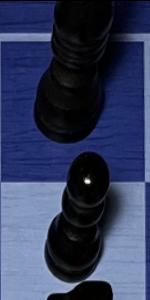
Label: Pawn_Black